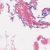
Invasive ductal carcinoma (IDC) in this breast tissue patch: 0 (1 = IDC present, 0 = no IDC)